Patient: sex M, age 42
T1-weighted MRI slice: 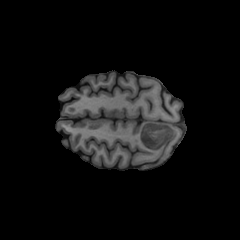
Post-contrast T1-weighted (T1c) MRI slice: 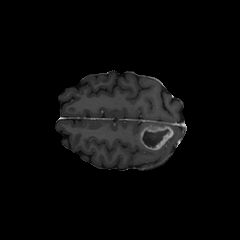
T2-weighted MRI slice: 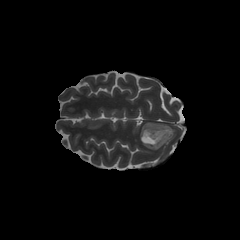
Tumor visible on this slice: yes
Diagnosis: Glioblastoma, IDH-wildtype
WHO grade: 4